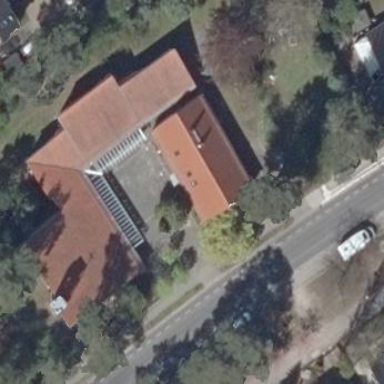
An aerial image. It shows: Church which is place of worship.